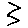
Label: zigzag